六年级 · 立体几何学
 请你制作一个无盖的圆柱形水桶，有以下几种型号的铁皮供选择。

(1)你选择的材料是 $\qquad$ ) 号和 $\qquad$ ) 号。

(2)你选择的材料制成的水桶的容积是 $\qquad$ ) 升。

(1)

(2)

(3)

(4) $125.6 \mathrm{dm}$
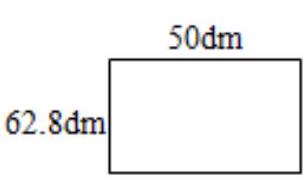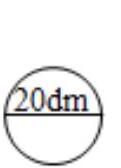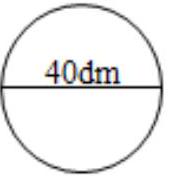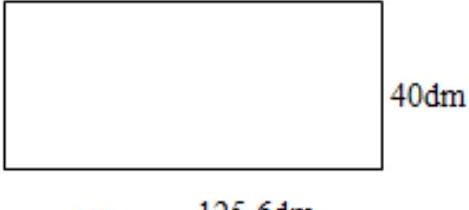
答案: (1) (2) 15700